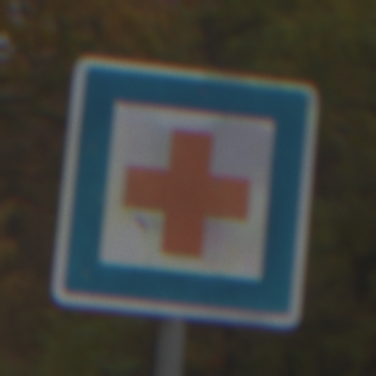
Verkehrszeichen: ErsteHilfe
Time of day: Midday
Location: Outdoor (Nature)
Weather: Overcast
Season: Autumn
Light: Natural